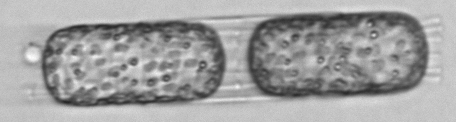
Label: Stephanopyxis